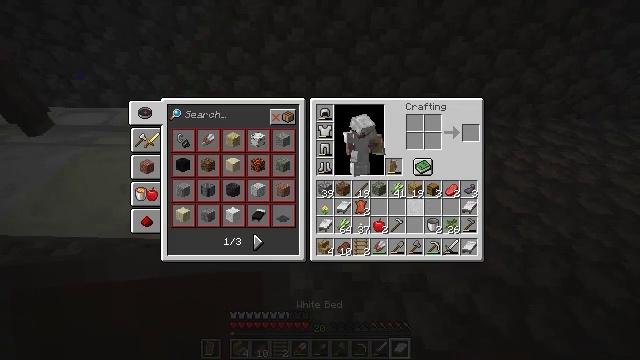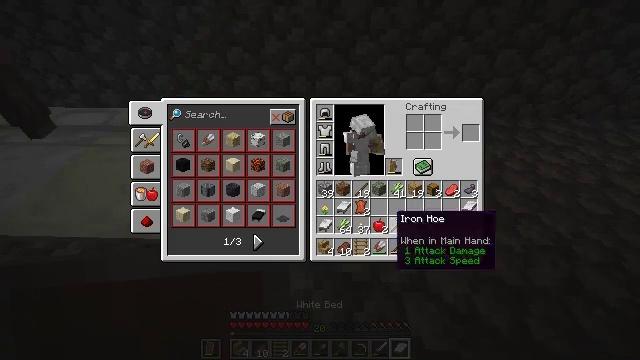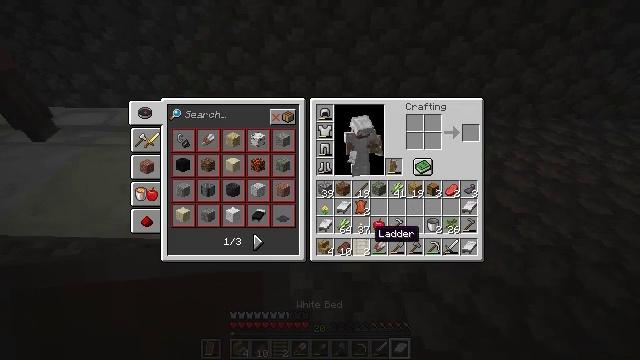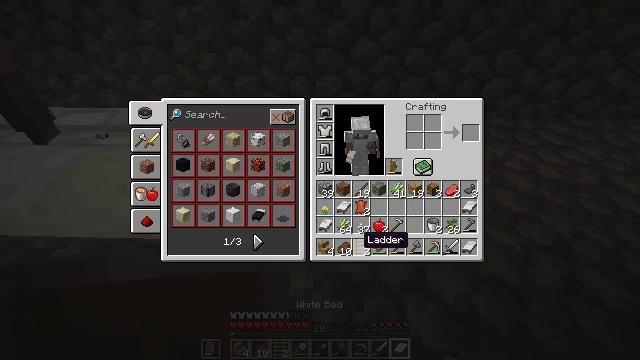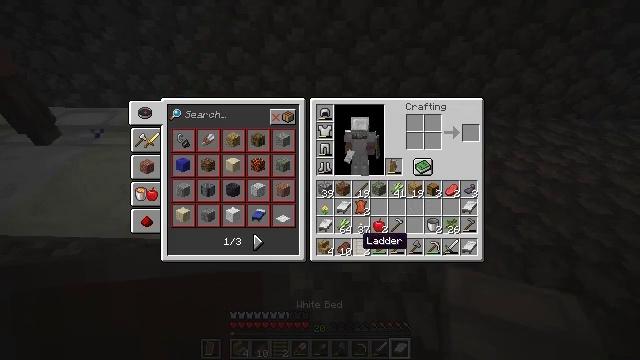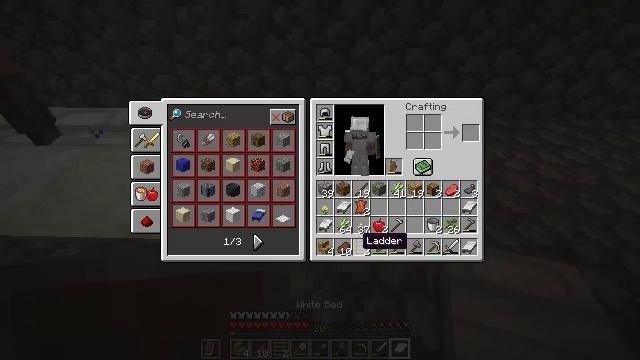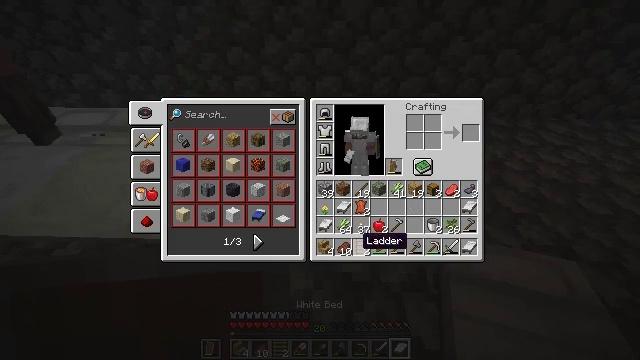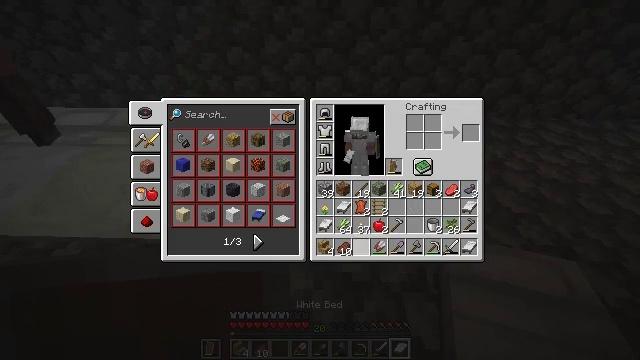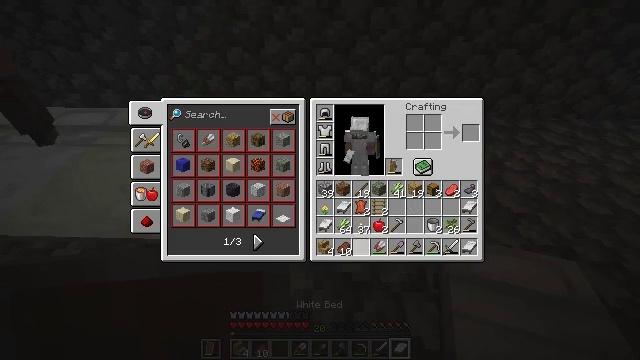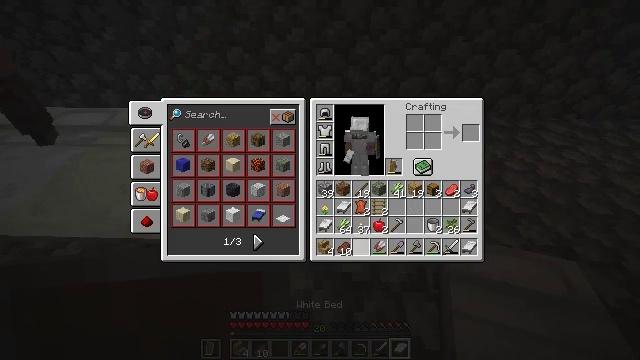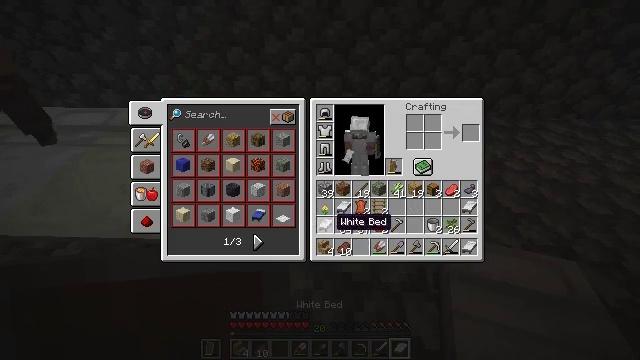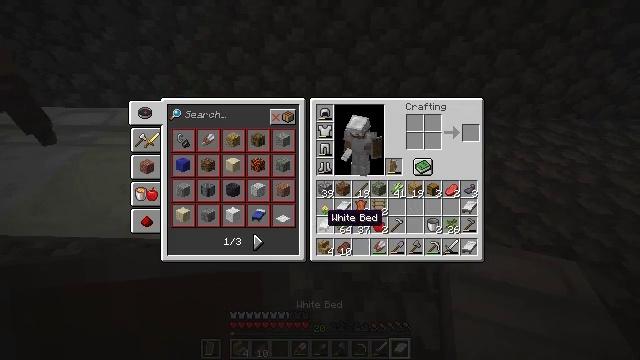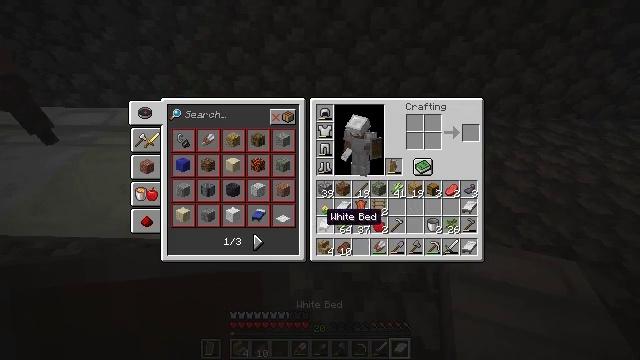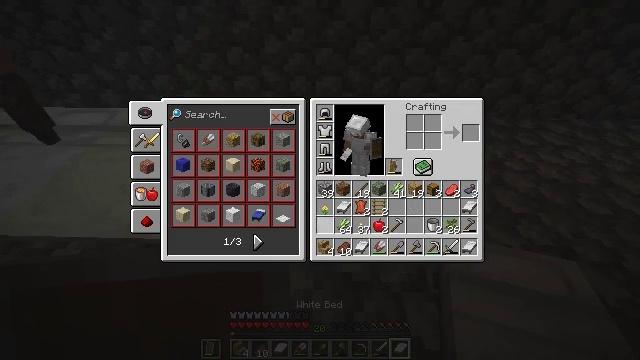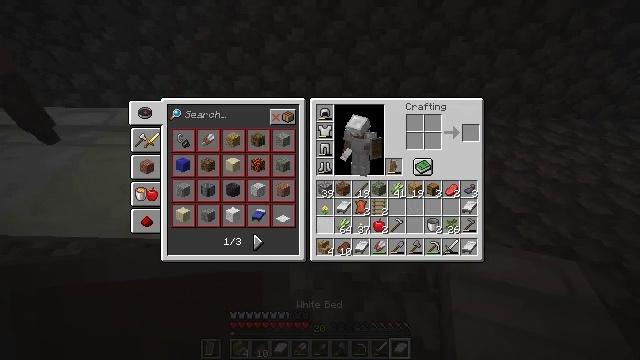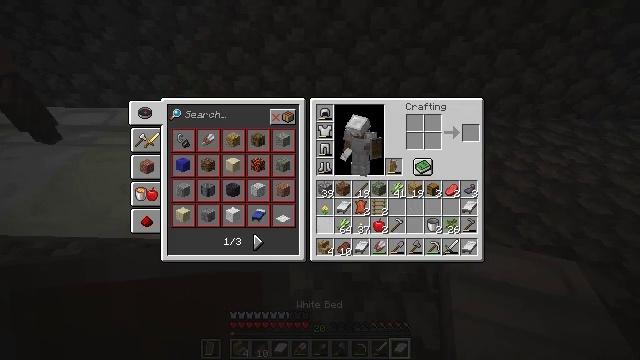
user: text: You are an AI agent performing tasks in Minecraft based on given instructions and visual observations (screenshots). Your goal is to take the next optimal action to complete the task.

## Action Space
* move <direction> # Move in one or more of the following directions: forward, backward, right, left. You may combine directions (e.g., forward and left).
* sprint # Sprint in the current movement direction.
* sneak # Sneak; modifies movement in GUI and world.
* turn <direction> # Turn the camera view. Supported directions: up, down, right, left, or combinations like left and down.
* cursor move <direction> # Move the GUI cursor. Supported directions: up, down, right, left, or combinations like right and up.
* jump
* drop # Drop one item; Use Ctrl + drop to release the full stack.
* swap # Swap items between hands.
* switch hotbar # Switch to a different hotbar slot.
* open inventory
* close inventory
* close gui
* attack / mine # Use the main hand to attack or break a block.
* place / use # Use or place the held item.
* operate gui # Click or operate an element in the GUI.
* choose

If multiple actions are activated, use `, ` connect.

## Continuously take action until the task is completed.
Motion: motion action
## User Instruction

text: Attack the cobblestone slab to gather it.
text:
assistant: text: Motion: sneak, turn left and down
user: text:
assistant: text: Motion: sneak, turn left and down
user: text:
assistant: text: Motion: sneak, turn left
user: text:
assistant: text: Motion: sneak
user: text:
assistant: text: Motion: sneak
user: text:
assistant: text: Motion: sneak
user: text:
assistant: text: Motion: sneak, use / place
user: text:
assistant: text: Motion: sneak
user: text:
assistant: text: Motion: sneak
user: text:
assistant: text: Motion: sneak, turn left and up
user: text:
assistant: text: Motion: sneak, turn left
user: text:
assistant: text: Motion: sneak
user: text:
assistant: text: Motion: sneak, use / place
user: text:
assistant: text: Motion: sneak, use / place
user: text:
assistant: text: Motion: sneak
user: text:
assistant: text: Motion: sneak
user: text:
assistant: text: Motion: sneak
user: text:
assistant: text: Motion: sneak, use / place
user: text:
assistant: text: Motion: sneak, use / place
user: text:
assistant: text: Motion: sneak, use / place
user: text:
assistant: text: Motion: sneak, turn right and up
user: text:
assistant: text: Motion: sneak, turn right and up
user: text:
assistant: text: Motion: sneak
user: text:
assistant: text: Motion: sneak
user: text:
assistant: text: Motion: sneak, turn left
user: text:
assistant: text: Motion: sneak
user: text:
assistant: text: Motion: sneak, use / place
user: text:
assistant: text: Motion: sneak, use / place
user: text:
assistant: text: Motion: sneak, use / place
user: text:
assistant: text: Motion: sneak